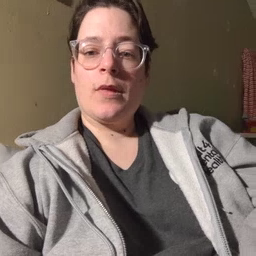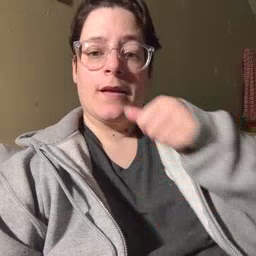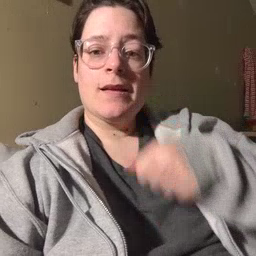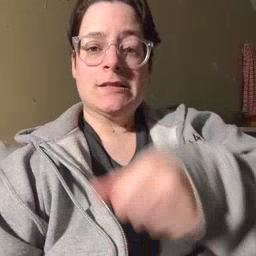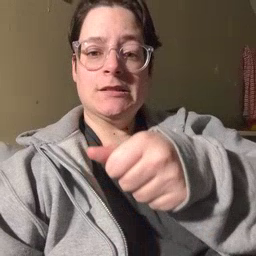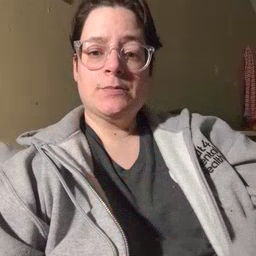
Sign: hide